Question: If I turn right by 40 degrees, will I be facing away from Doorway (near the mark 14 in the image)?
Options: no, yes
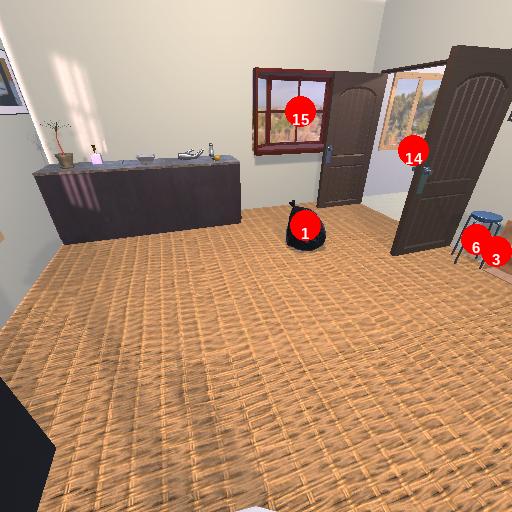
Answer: no